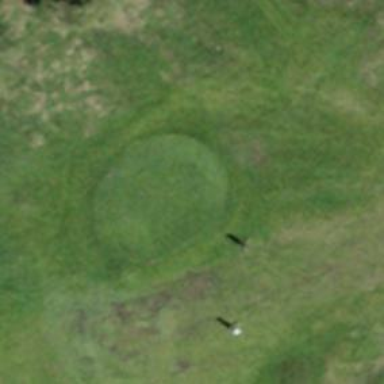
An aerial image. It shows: Grassy area designated as golf tee.